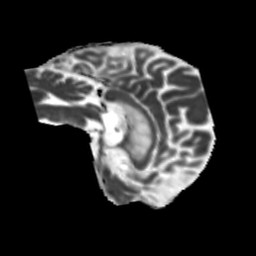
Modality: MD
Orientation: sagittal
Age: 60
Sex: male
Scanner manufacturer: siemens
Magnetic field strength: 3 T
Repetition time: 5.25 s
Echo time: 0.08 s